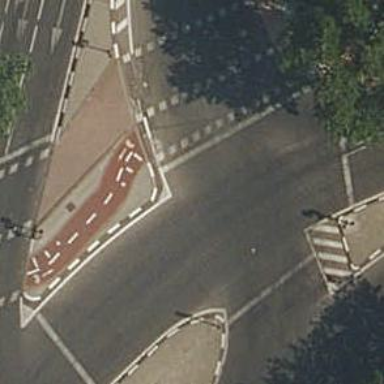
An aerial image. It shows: Road with traffic signals.